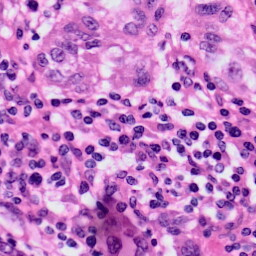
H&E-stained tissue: Skin